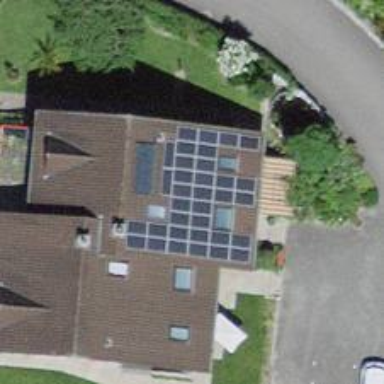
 consisting of solar photovoltaic panels."